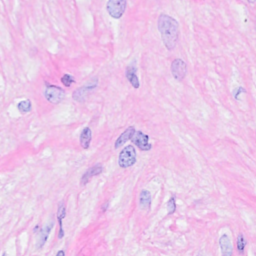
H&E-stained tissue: Breast